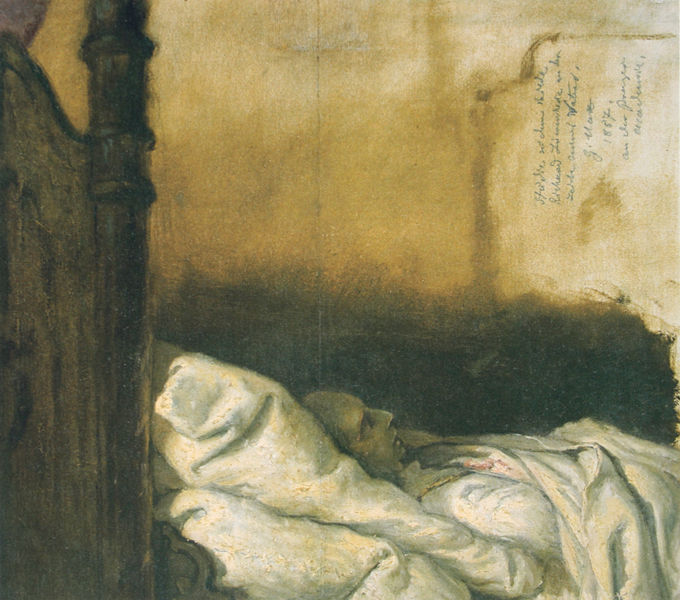
Titel: Farbskizze zu König Richard Löwenherz
Künstler: Gabriel von Max
Standort: St. Georgen am Längsee
Institution: Dr. Wolfgang Honsig-Erlenburg
Schlagwörter: gemälde, mann, schlaf, weiß, aquarell, gelb, braun, frau, grau, zimmer, malerei, hemd, wand, blass, leiche, tod, tot, toter, öl, geistlicher, decke, schrift, liegen, schlafen, datierung, angst, cushion, kissen, men, oil, pillow, pillows, white, black, dark, face, green, nose, old, painting, polster, wall, woman, yellow, starr, bed, bett, blanket, gown, picture, sheets, brown, bettgestell, laken, blut, krank, text, schiller, bettzeug, profile, wood, leichnam, sterben, totenbett, verstorben, brief, man, head, kühl, death, eyes, night, paper, shadow, mouth, old man, writing, dead, letters, letter, human, bald, board, cloth, sterbebett, impressionist, deathbed, ill, pale, lying, shade, sleep, sleeping, pillar, ghost, script, unbelebt, lie, rest, faded, verstorbener, betthaupt, words, sschrift, written, blood, dying, linen, tomb, bed post, sick, sickness, soft, dead man, beschrieben, bald man, an, writting, somber, laying, eyes closed, stained, bad, nightgown, write, die, bown, illness, snoring, bronw, covered, mattress, address, comfy, dying sickness, writings, headboard, ailing, sickbed, bed frame, yellow wall, wridden, entschlafen, entschlafener, todesschlaf, the shadow of death, wrtiing, sterbe, bed spread, muerto, triste, oscuro